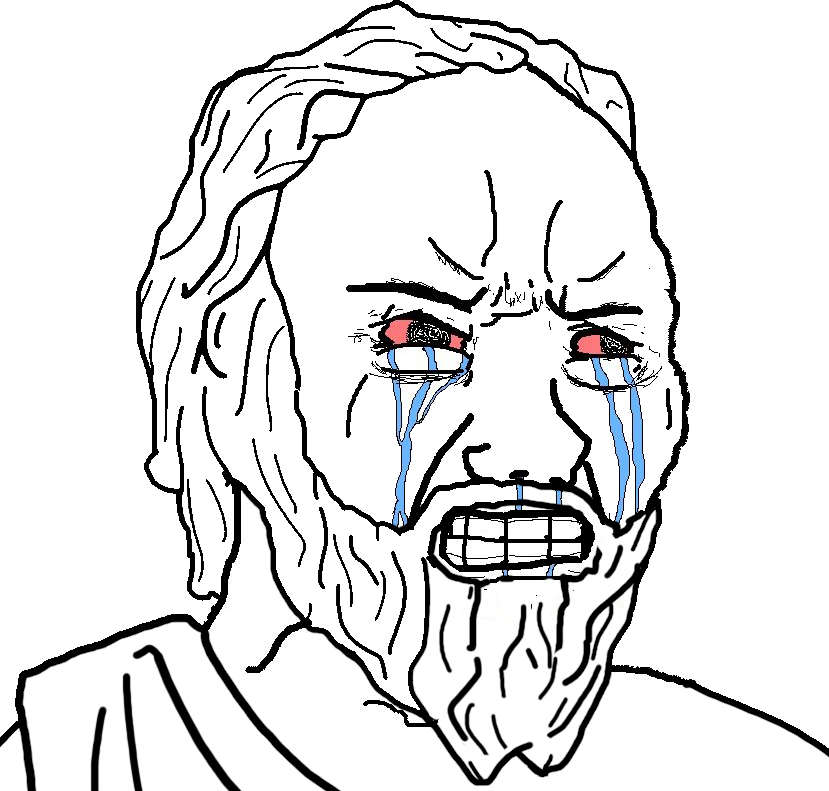
Label: 5_Brainlet